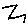
Label: zigzag